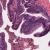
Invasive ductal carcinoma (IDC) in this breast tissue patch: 0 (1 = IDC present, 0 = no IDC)